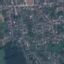
Land use / land cover class: Residential